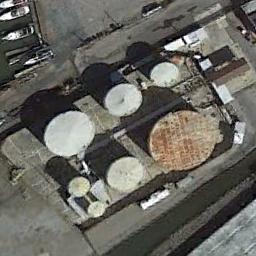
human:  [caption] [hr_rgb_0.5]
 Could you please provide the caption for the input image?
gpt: Many buildings are next to storage tanks .

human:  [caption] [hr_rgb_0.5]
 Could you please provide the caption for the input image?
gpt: There are many differently sized storage tanks in the factory .

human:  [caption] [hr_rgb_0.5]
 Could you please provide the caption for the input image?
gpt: There are nine tanks of different size .

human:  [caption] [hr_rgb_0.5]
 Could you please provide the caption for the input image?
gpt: There are big and small white storage tanks on the bare land .

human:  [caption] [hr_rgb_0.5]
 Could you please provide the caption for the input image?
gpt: There are several storage tanks of different colors .